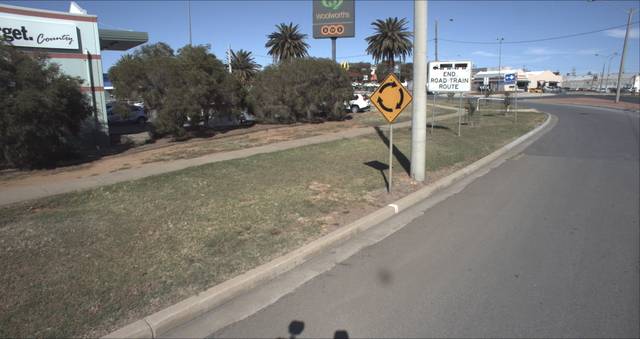
Region: Australia
Coordinates: -34.551, 146.398